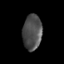
Tissue: skin
Cell type: Epithelial cells
Senescence score: 0.1779
Nuclear area (px): 662
Mean DAPI intensity: 78.612